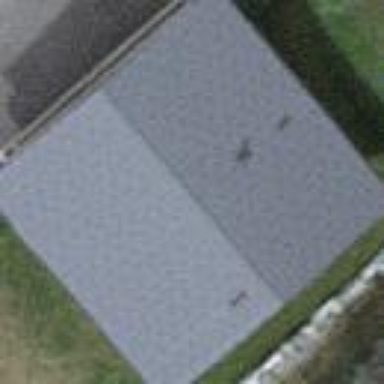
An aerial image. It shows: Simple house.